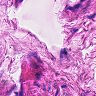
Metastatic tissue present: no